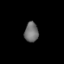
Tissue: lung
Cell type: Endothelial cells
Senescence score: 0.2208
Nuclear area (px): 271
Mean DAPI intensity: 111.022